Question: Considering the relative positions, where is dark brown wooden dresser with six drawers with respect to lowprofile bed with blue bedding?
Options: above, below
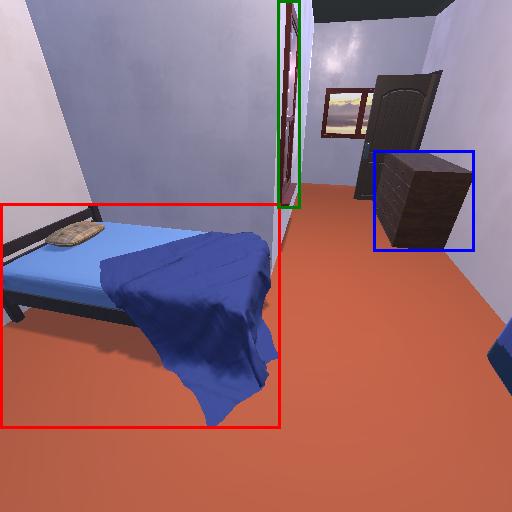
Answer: above